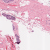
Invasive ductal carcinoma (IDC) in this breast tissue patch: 0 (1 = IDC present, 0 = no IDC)